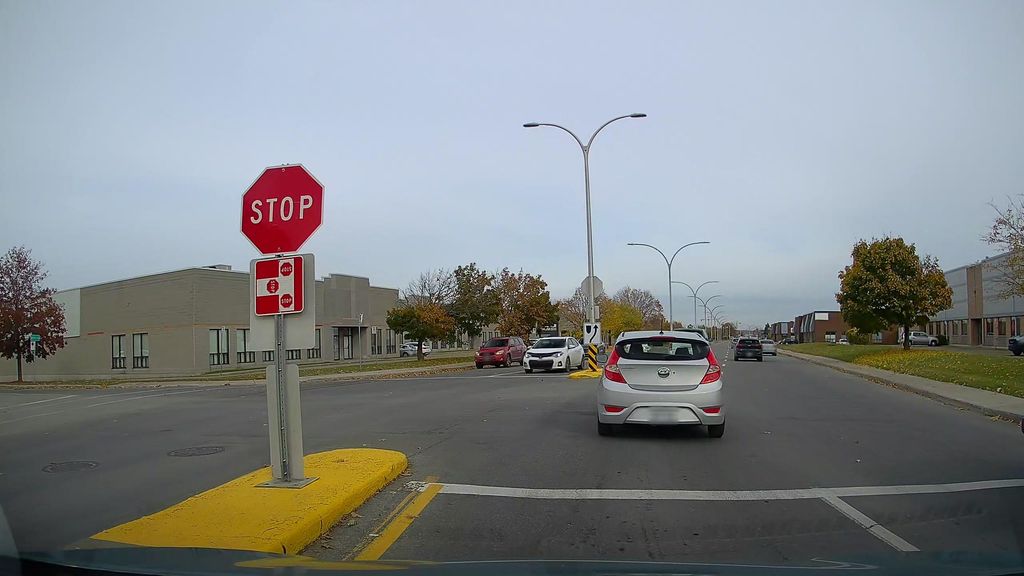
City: montreal